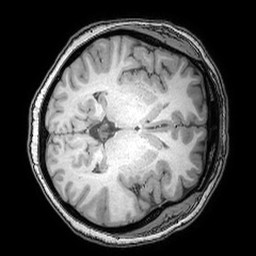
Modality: T1w
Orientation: axial
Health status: ill
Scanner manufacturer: philips
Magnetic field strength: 3 T
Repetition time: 0.007 s
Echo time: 0.0035 s